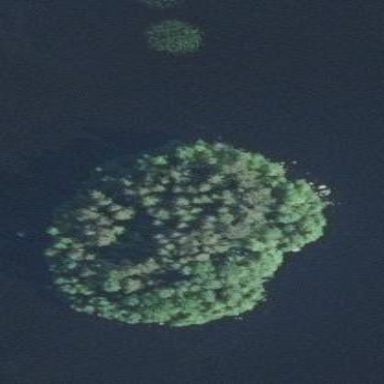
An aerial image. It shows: Islet.